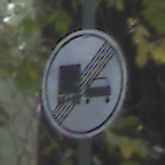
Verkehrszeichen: EndeUeberholverbotKraftfahrzeuge
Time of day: SunriseSunset
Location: Outdoor (Nature)
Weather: NotSpecified
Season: Autumn
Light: Natural